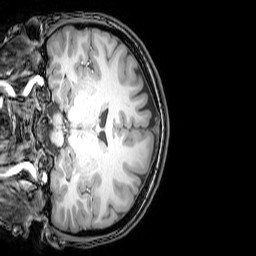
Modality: T1w
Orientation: coronal
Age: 24
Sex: female
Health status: healthy
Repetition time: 0.081 s
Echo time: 0.037 s